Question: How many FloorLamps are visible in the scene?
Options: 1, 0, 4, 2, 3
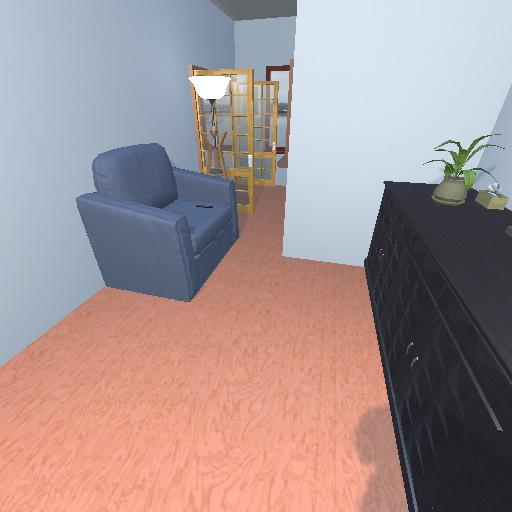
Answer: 1